Question: I need to fill a view becoming the contents of a NSArray object in a UIButtons and if the number of buttons does not fit the view to scroll. For example, if the array.count is 25 and only fit 20 buttons, 4 columns of 5 rows, the 5 remaining buttons are to be displayed by scrolling.
I'm currently testing it so:
'''
UIScrollView *sv = [[UIScrollView alloc] initWithFrame:CGRectMake(20, 20, 728, 984)];
sv.backgroundColor = [UIColor greenColor];
sv.autoresizingMask = UIViewAutoresizingFlexibleWidth | UIViewAutoresizingFlexibleHeight;
sv.contentSize = CGSizeMake(PAGE_WIDTH, sv.frame.size.height);
sv.pagingEnabled = YES;
[self.view addSubview:sv]; // assuming a view controller
NSMutableArray *freeHoursList = [NSMutableArray arrayWithObjects:
[NSString stringWithFormat:@"10"],
[NSString stringWithFormat:@"11"],
[NSString stringWithFormat:@"12"],
[NSString stringWithFormat:@"17"],
[NSString stringWithFormat:@"18"],
[NSString stringWithFormat:@"19"],
[NSString stringWithFormat:@"10"],
[NSString stringWithFormat:@"11"],
[NSString stringWithFormat:@"12"],
[NSString stringWithFormat:@"17"],
[NSString stringWithFormat:@"18"],
[NSString stringWithFormat:@"19"],nil];
for (int i = 0; i < freeHoursList.count; i++)
{
UIButton *btn = [UIButton buttonWithType:UIButtonTypeRoundedRect];
btn.backgroundColor = [UIColor redColor];
btn.frame = CGRectMake(i * (BUTTON_WIDTH + BUTTON_PADDING), 10, BUTTON_WIDTH, BUTTON_HEIGHT);
btn.tag = i + MAGIC_BUTTON_TAG_OFFSET; // to relate to the array index
NSString *numero = [freeHoursList objectAtIndex:i];
[btn setTitle:[NSString stringWithFormat:@"%@",numero] forState:UIControlStateNormal];
//[btn addTarget:self action:@selector(buttonPressed:) forControlEvents:UIControlEventTouchUpInside];
[sv addSubview:btn];
}
'''
And this is what I get:

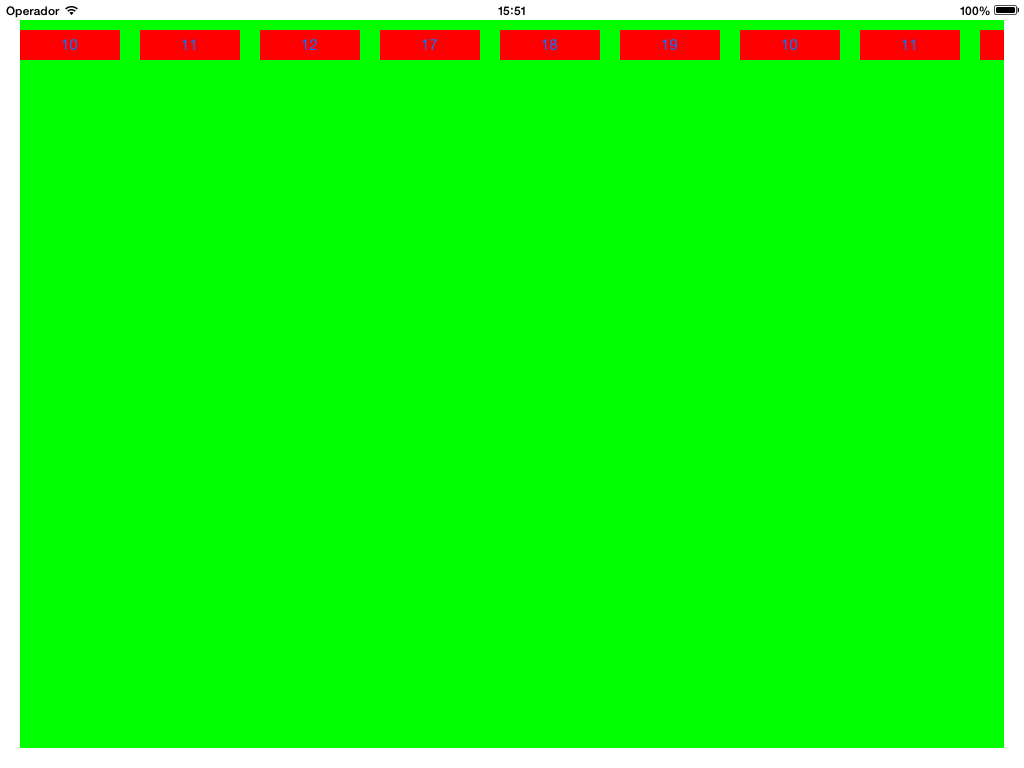
Answer: I would go with adding variable that keeps track of an actual Y position and an actual column. So you would check if the next button fits the width of the scroll and if its not - set column to 0 and add X to the button Y position. It would looks like this:
'''
int BUTTON_Y = 10;
int column = 0;
for (int i = 0; i < freeHoursList.count; i++, column++)
{
if(column*(BUTTON_WIDTH + BUTTON_PADDING) + BUTTON_WIDTH > sv.contentSize.width) {
BUTTON_Y += BUTTON_HEIGHT;
column = 0;
}
UIButton *btn = [UIButton buttonWithType:UIButtonTypeRoundedRect];
btn.backgroundColor = [UIColor redColor];
btn.frame = CGRectMake(column * (BUTTON_WIDTH + BUTTON_PADDING), BUTTON_Y, BUTTON_WIDTH, BUTTON_HEIGHT);
btn.tag = column + MAGIC_BUTTON_TAG_OFFSET; // to relate to the array index
NSString *numero = [freeHoursList objectAtIndex:i];
[btn setTitle:[NSString stringWithFormat:@"%@",numero] forState:UIControlStateNormal];
//[btn addTarget:self action:@selector(buttonPressed:) forControlEvents:UIControlEventTouchUpInside];
[sv addSubview:btn];
}
'''